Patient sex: M
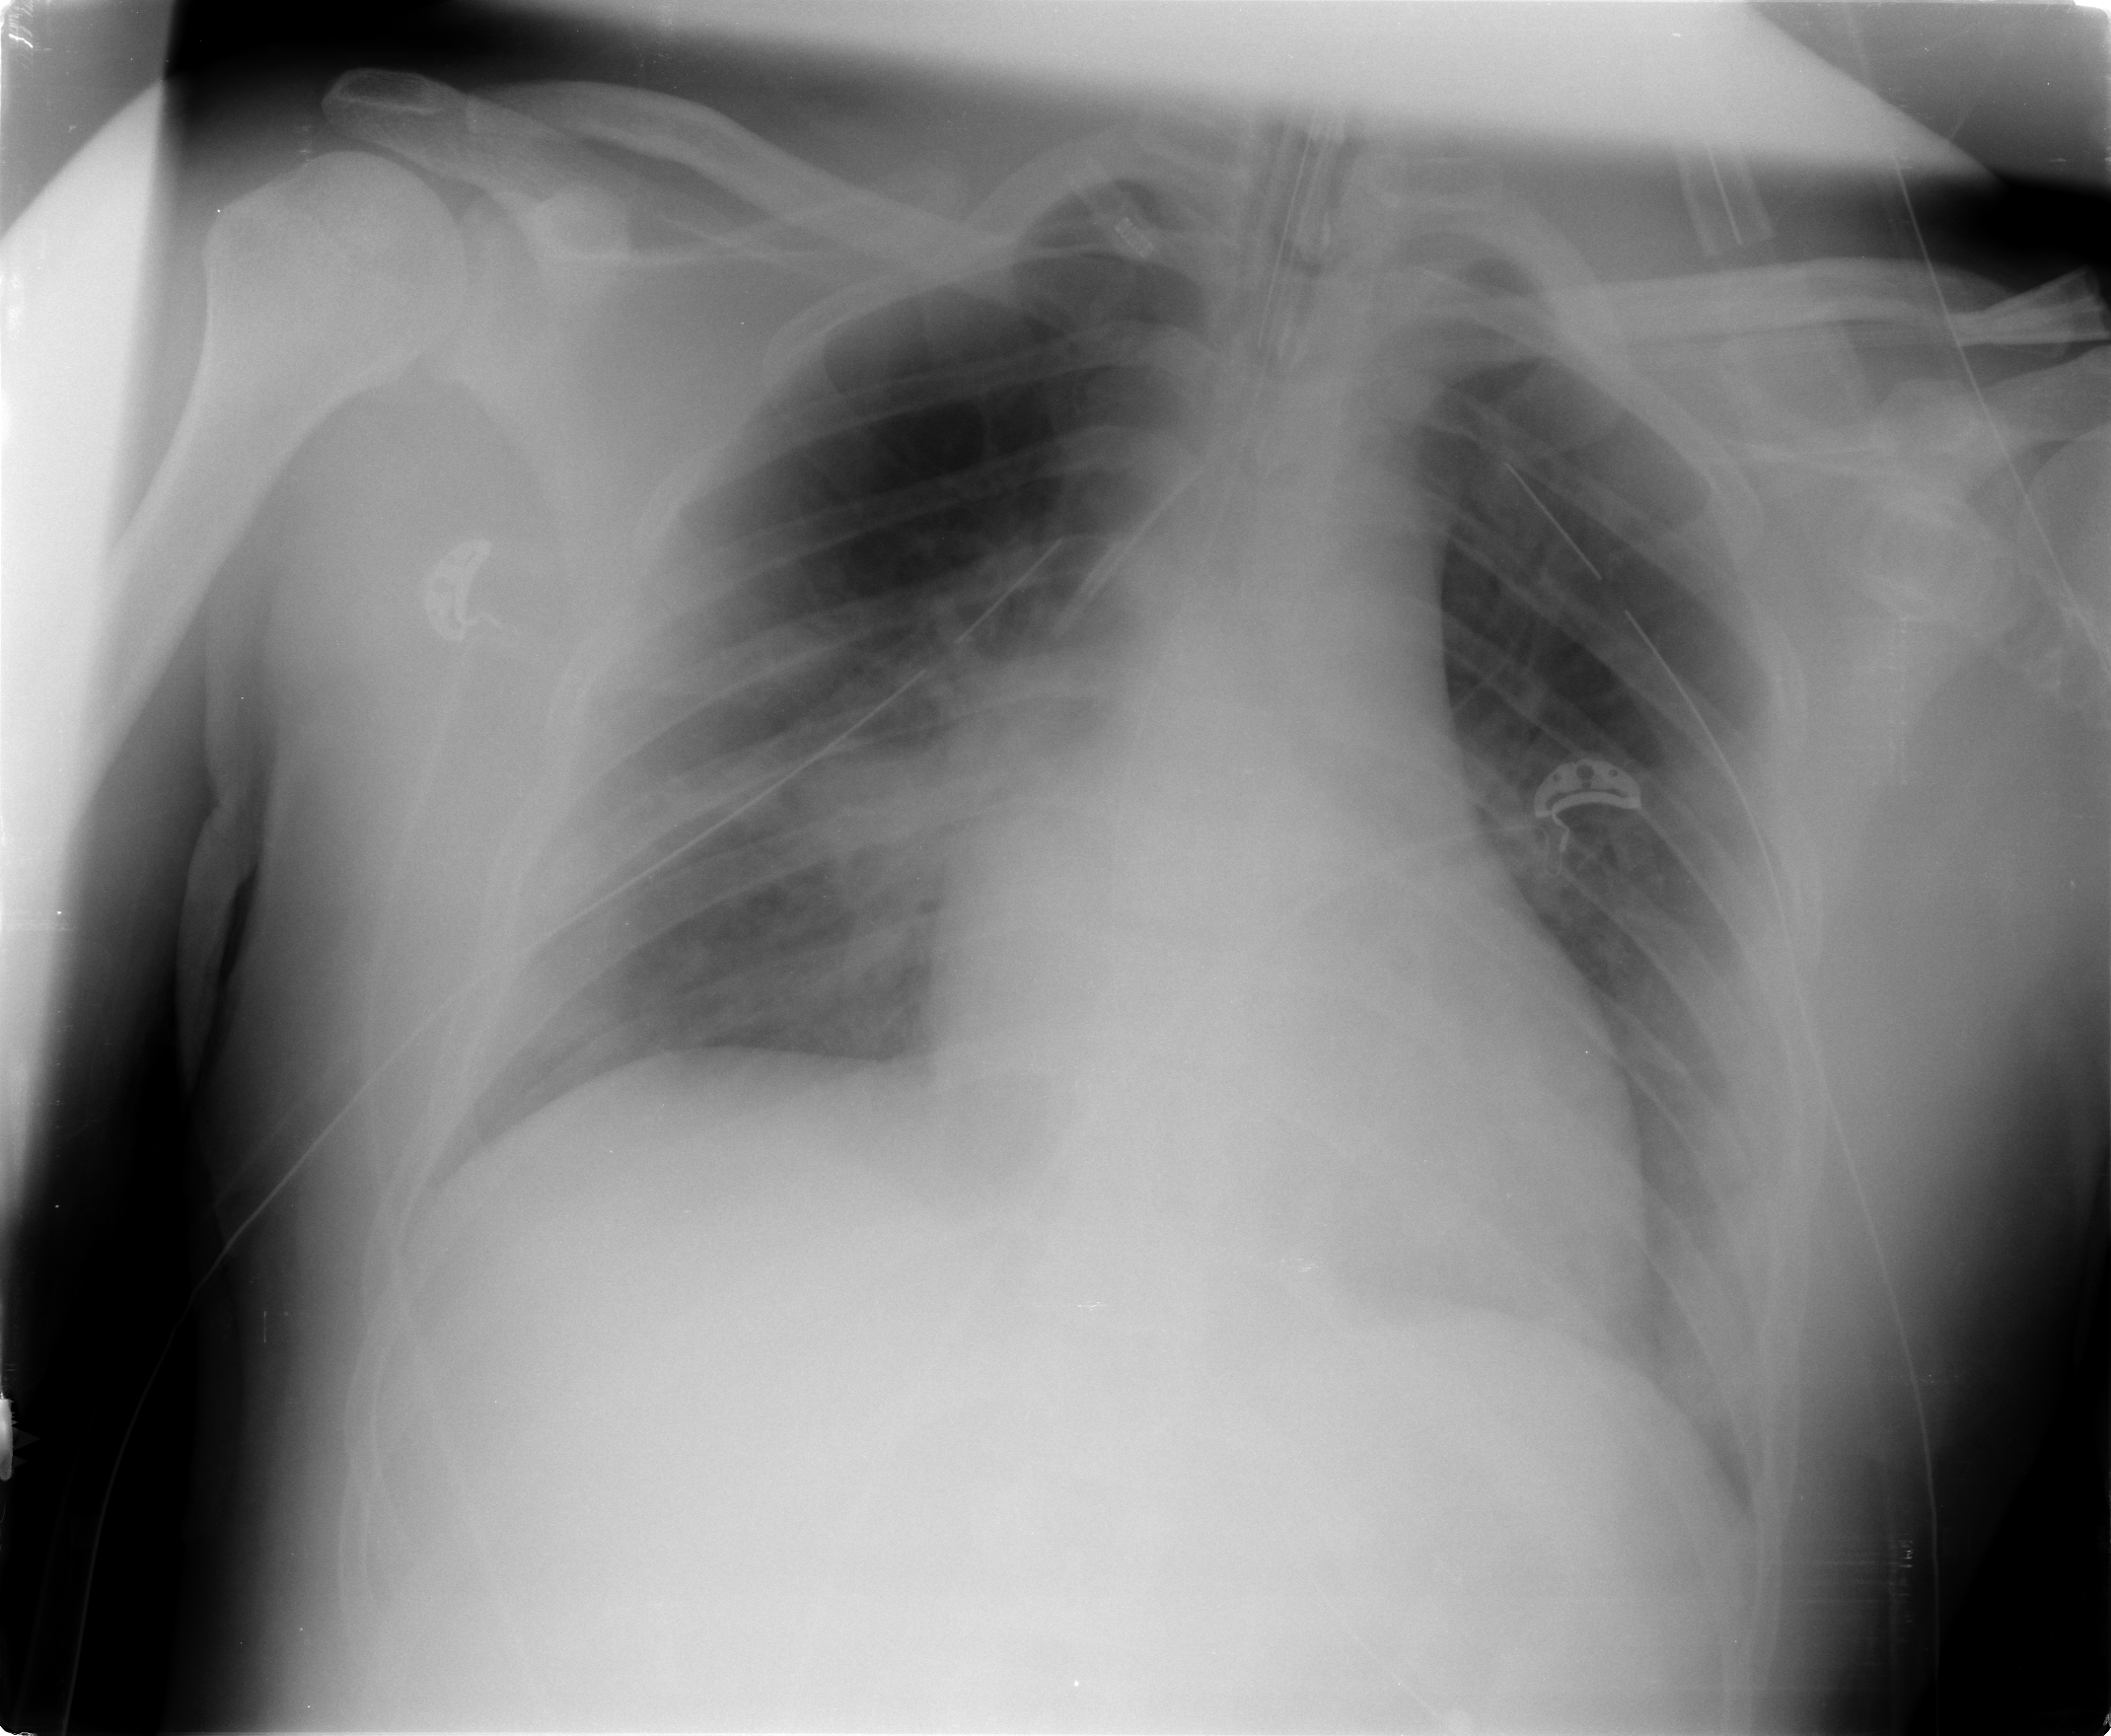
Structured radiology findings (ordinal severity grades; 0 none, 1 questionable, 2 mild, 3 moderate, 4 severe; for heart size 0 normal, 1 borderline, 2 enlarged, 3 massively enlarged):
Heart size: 0
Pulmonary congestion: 0
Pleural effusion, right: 0
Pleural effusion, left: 0
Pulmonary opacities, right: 2
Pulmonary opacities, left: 2
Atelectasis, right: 0
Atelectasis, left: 2